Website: macys
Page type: payment
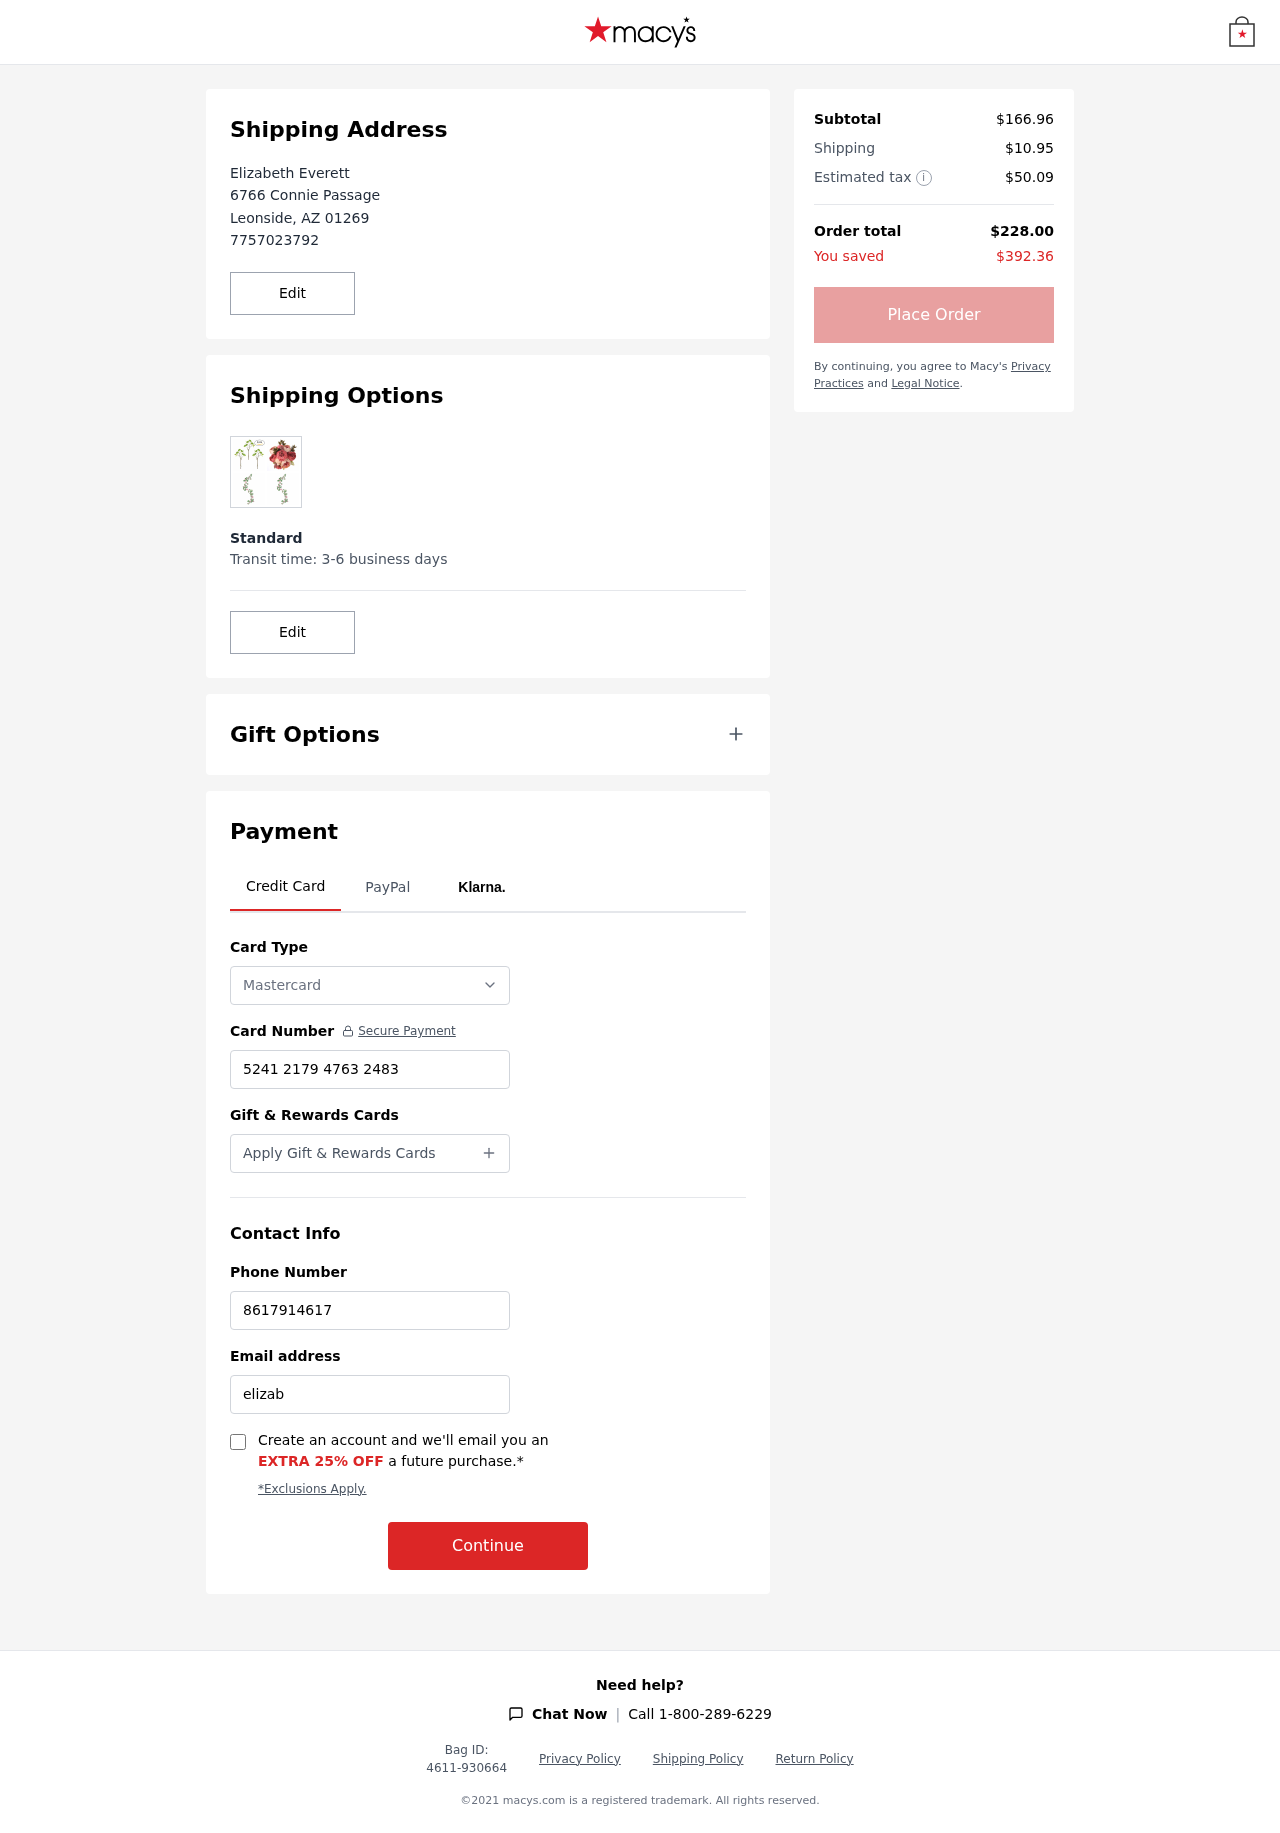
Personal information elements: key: PII_CARD_NUMBER
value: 5241 2179 4763 2483
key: PII_CARD_TYPE
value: Mastercard
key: PII_CITY
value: Leonside
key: PII_EMAIL
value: elizabeth_everett@hotmail.com
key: PII_FULLNAME
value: Elizabeth Everett
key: PII_PHONE
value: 7757023792
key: PII_PHONE_ALT
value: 8617914617
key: PII_POSTCODE
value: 01269
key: PII_STATE_ABBR
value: AZ
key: PII_STREET
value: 6766 Connie Passage
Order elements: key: ORDER_SUBTOTAL
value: $166.96
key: ORDER_SHIPPING_COST
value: $10.95
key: ORDER_TAX
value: $50.09
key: ORDER_TOTAL
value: $228.00
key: ORDER_SAVINGS
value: $392.36